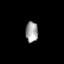
Tissue: lung
Cell type: Others
Senescence score: 0.2316
Nuclear area (px): 249
Mean DAPI intensity: 161.715